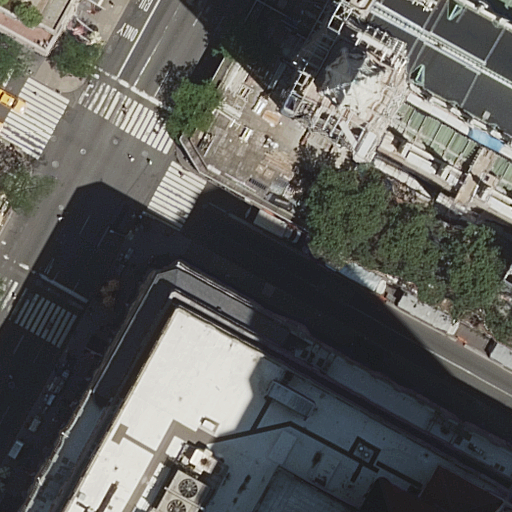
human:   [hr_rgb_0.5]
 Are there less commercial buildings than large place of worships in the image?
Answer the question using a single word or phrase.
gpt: no

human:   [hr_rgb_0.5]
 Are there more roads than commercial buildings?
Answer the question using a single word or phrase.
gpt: yes

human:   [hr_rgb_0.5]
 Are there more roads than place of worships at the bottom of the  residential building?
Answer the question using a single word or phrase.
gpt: yes

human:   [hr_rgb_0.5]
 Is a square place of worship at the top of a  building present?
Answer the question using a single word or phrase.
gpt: no

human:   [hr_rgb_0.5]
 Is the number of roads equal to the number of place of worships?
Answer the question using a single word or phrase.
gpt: no

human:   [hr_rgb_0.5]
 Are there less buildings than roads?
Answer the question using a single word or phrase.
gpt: no

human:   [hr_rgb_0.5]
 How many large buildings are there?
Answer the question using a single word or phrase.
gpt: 2

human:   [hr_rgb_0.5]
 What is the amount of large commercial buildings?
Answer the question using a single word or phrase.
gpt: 1

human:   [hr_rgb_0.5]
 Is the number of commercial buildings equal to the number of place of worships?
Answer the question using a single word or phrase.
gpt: no

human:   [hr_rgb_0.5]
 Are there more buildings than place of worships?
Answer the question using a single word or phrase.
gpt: yes

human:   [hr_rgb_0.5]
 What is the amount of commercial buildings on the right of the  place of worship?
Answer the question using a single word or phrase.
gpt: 0

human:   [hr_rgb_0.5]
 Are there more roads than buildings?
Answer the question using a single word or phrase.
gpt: no

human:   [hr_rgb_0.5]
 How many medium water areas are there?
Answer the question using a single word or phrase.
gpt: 0

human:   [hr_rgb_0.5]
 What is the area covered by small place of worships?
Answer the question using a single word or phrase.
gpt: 0m2

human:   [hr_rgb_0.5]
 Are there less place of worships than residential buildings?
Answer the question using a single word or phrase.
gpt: no

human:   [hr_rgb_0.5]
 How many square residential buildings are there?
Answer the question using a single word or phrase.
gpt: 0

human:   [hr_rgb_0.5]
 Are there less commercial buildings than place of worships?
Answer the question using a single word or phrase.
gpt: no

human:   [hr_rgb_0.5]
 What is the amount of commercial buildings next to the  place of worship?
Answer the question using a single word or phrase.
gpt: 2

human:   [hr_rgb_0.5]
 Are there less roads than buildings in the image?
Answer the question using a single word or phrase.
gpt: no

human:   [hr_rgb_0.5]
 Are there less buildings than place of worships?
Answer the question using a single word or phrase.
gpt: no

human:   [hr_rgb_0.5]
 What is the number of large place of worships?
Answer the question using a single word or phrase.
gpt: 0

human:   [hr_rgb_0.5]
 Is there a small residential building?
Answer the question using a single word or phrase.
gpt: no

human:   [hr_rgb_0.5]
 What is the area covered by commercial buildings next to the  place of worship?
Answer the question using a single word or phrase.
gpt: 1540m2

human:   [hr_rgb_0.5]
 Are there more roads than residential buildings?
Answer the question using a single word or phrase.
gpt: yes

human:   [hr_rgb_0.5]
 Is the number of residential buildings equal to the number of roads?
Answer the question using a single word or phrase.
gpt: no

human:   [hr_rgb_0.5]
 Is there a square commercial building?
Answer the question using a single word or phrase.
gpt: no

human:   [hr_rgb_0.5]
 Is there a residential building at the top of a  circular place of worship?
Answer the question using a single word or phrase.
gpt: no

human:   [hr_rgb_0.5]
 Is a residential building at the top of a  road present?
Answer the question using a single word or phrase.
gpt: no

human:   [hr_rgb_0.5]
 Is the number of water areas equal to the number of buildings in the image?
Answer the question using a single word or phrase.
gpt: no

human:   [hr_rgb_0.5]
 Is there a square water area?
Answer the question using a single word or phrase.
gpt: no

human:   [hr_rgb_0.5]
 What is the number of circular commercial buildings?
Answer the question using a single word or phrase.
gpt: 0

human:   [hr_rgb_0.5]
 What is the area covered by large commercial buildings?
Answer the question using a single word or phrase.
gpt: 1269m2

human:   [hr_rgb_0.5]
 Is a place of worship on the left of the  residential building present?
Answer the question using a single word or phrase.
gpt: no

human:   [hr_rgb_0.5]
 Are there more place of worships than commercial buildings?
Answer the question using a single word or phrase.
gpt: no

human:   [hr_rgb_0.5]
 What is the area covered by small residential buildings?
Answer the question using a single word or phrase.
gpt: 0m2

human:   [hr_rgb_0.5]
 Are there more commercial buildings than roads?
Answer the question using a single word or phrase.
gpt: no